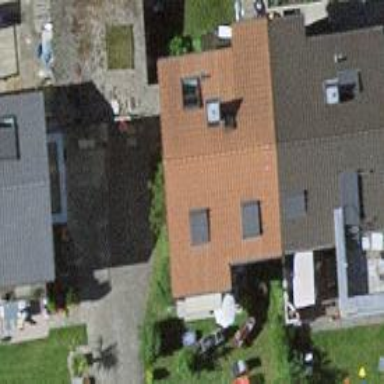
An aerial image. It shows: Semidetached house.